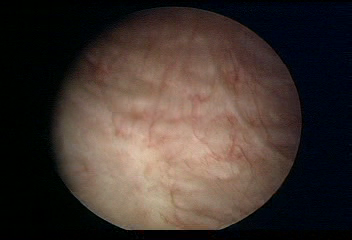
Modality: WLC
Class: Normal mucosa
Bladder cancer association: No